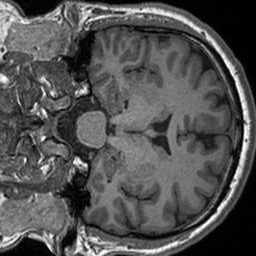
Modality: T1w
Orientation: coronal
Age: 28
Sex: male